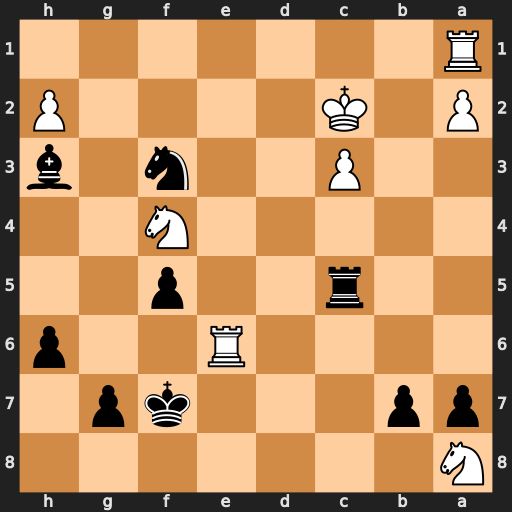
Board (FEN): N7/pp3kp1/4R2p/2r2p2/5N2/2P2n1b/P1K4P/R7
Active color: b
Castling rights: -
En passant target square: -
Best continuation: Nd4+ Kd3 Nxe6